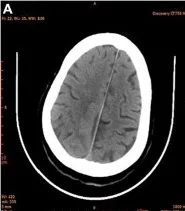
Brain CT before discharge. Semi-oval central level.
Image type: radiology (ct)